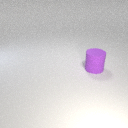
large purple rubber cylinder